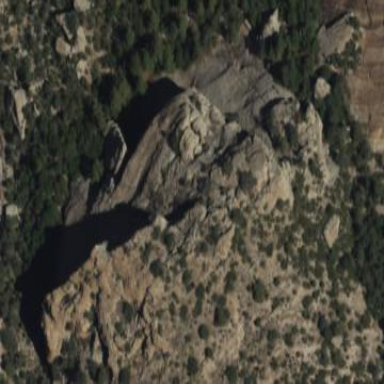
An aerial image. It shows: Natural rock formation.